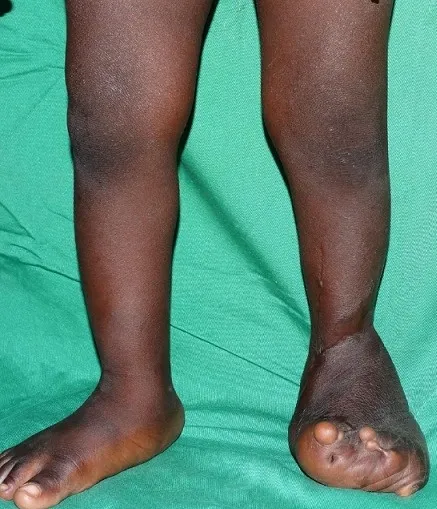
Appearance of the malformed foot with a plantar support two postoperative years.
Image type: radiology (x_ray)